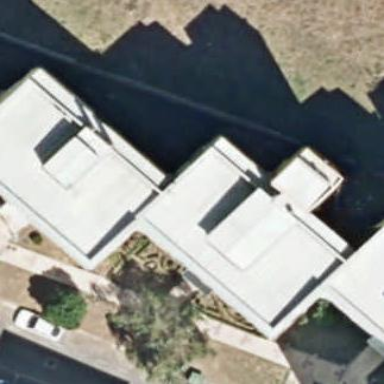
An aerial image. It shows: Image showing building with apartments.